Question: I need to place "" in center of seek bar.
How can i do like this?

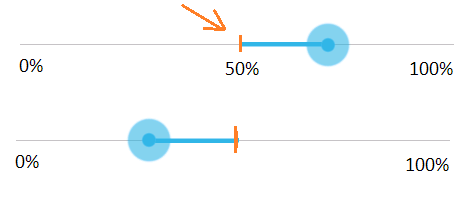
Answer: I faced the same problem. Thanks to Commonsware to point to right direction. I wrote a class inspired by code.google.com/p/range-seek-bar) to get the solution.
<URL>